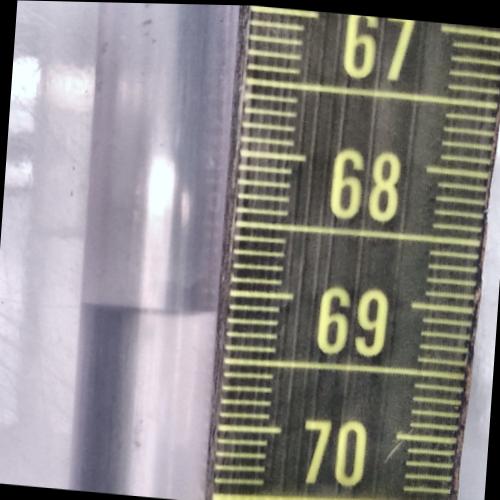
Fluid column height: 69.2 cm